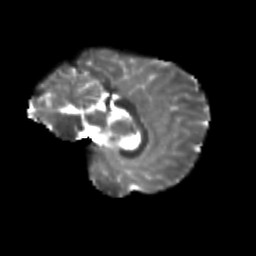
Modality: T2w
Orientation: sagittal
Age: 9
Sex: female
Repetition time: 9.512 s
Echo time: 0.089 s